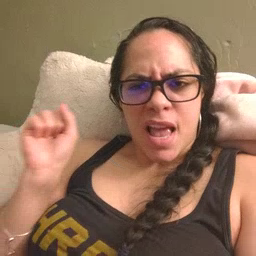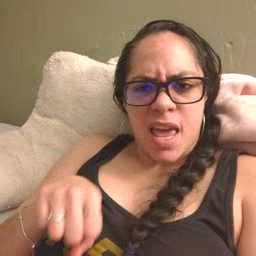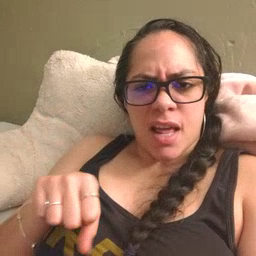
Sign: can